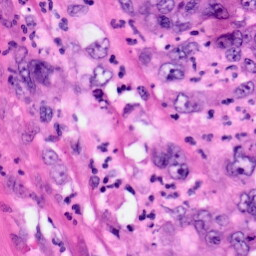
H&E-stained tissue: Pancreatic